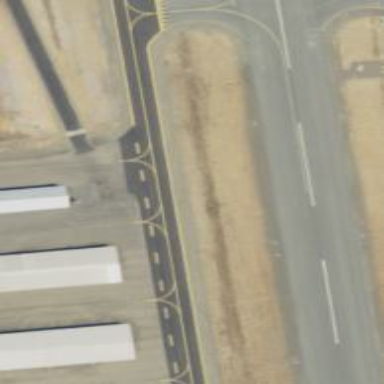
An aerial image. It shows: Image of taxiway at airport.